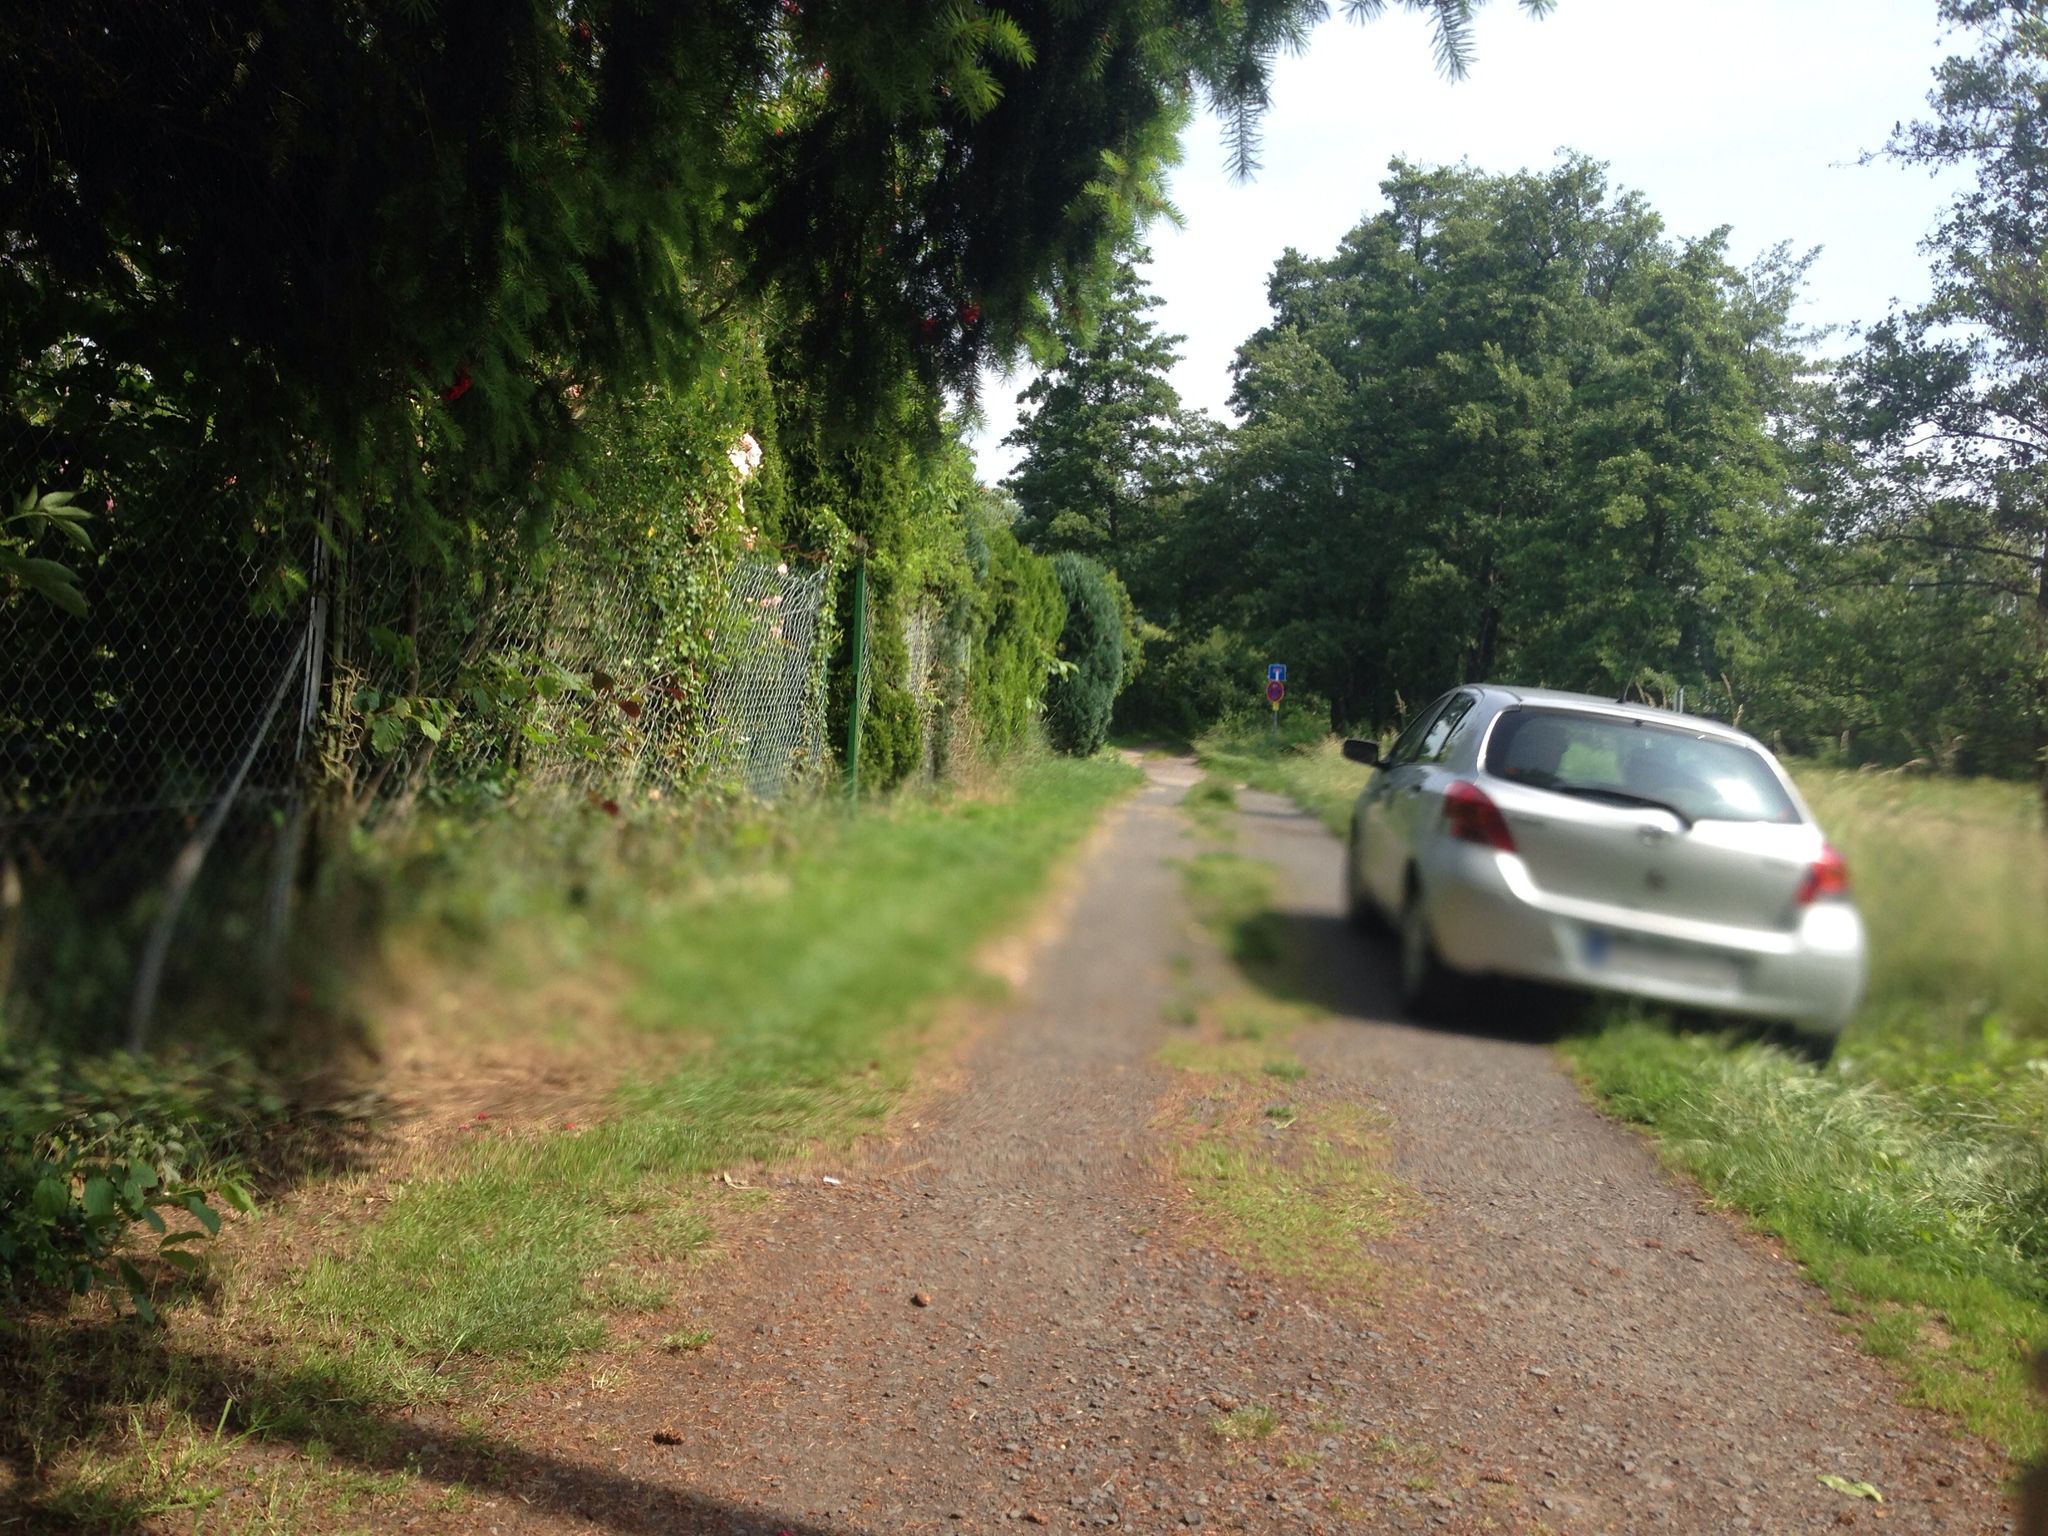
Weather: clear
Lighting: day
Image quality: slightly poor
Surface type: walking surface
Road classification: track, path
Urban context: urban centre
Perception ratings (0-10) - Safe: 4.11, Lively: 1.08, Beautiful: 8.27, Boring: 3.19, Depressing: 4.11, Wealthy: 2.92